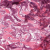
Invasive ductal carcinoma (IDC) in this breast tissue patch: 0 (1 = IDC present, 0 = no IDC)